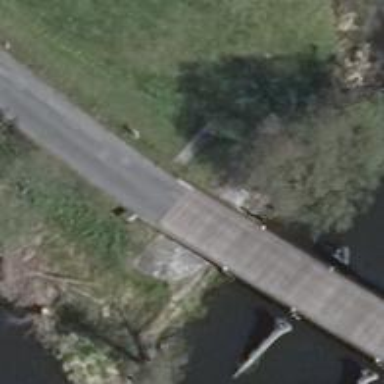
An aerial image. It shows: Tertiary road with bridge.